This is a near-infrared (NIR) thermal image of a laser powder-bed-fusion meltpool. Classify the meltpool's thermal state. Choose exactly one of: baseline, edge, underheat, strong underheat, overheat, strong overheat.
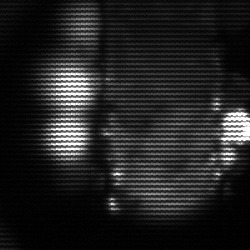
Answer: strong underheat